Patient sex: F
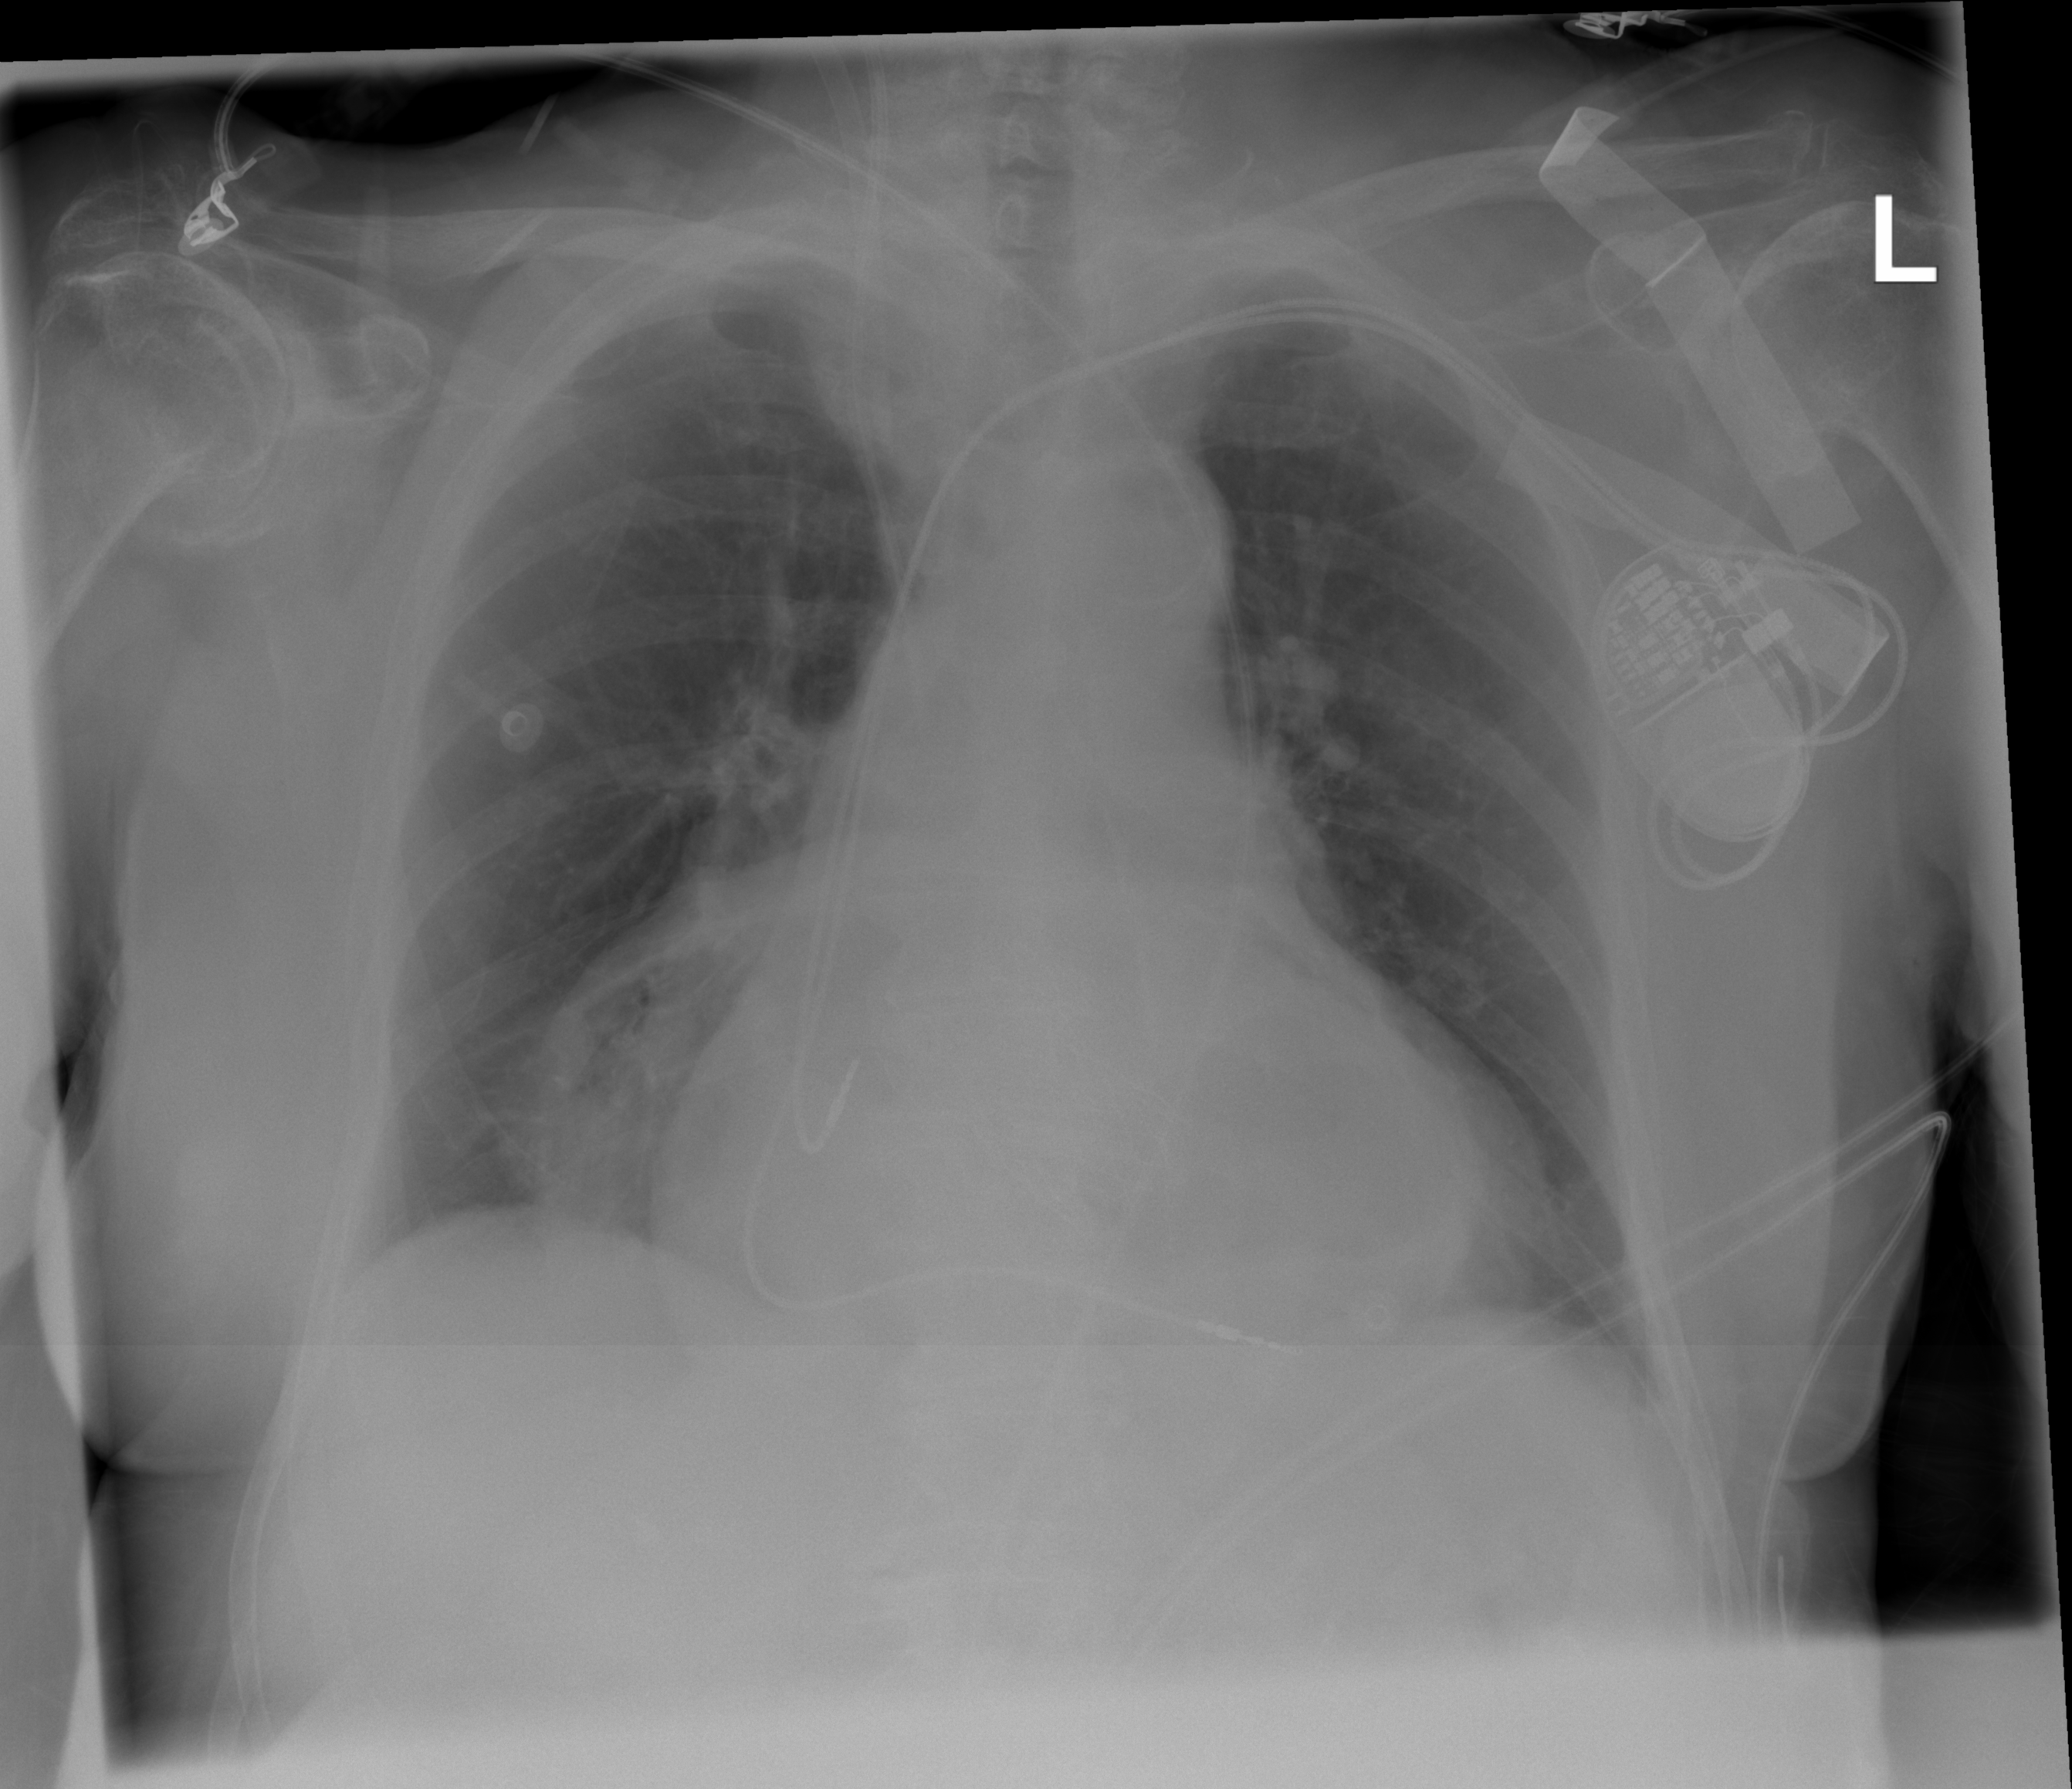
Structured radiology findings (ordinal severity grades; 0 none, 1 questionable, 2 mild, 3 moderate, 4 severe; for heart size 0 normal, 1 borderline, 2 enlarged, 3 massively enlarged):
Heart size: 3
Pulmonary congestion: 0
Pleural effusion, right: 0
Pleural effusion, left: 0
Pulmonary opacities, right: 2
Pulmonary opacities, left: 0
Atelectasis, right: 0
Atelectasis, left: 0